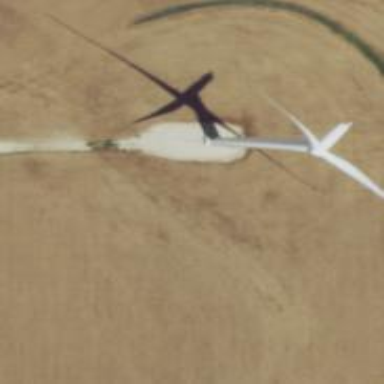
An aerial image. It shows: Wind generator using wind turbines of horizontal axis.